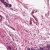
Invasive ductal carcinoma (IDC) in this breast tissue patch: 0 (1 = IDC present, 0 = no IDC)